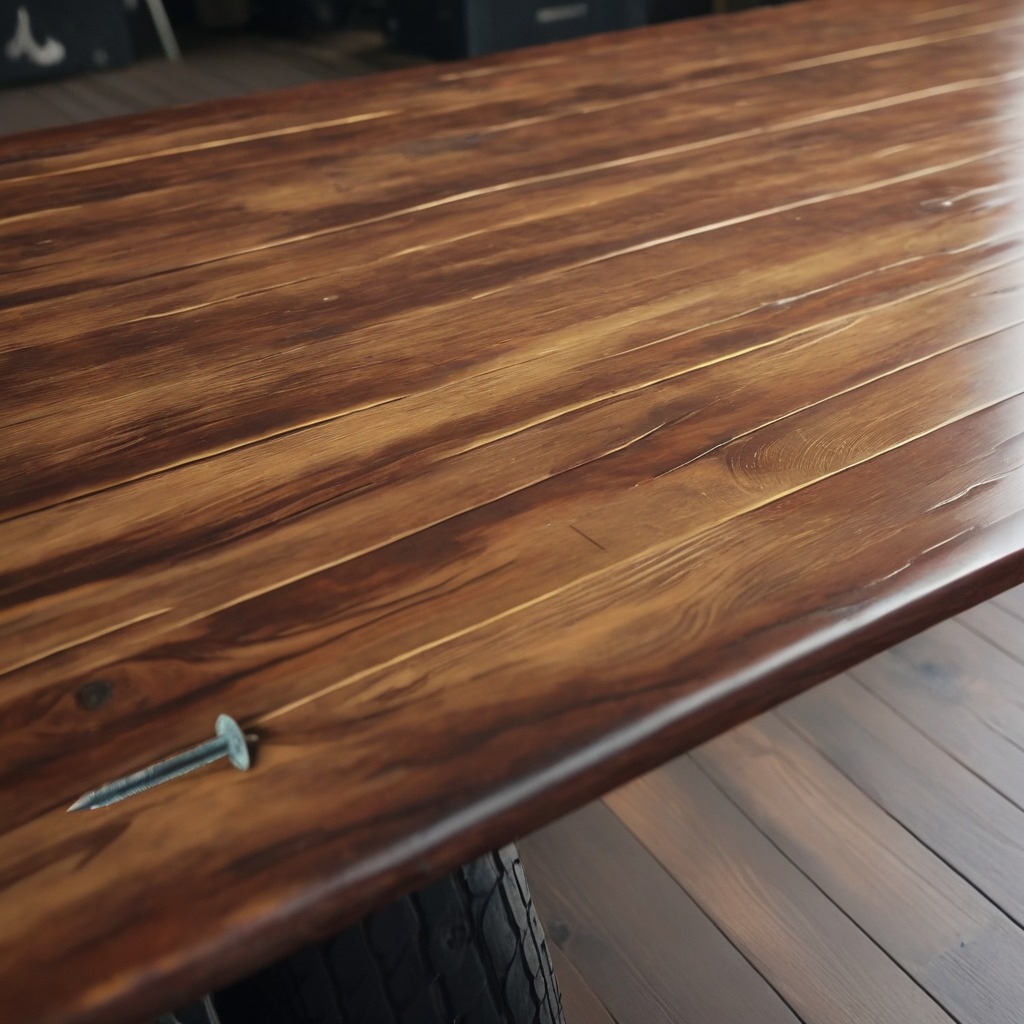
A nail is lying on the table.